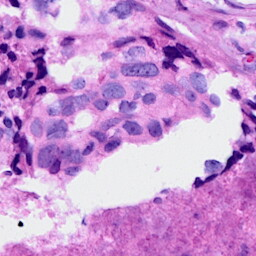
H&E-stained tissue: Breast